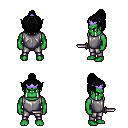
a pixel art fantasy rpg character, male body template, orc, green skin, steel chest armor, metal pants, black short topknot hairstyle, purple tiara, dagger, four views (front, back, left, right), 2x2 character sprite sheet, small pixel art, hard edges, no anti-aliasing